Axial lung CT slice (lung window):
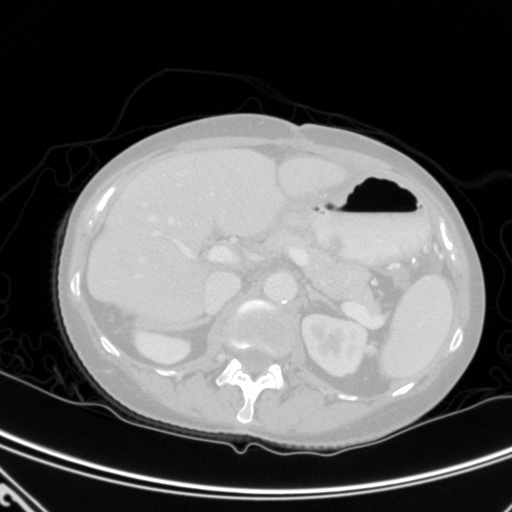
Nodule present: no